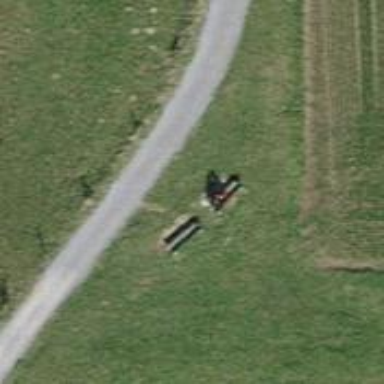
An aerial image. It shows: Bench for seating.